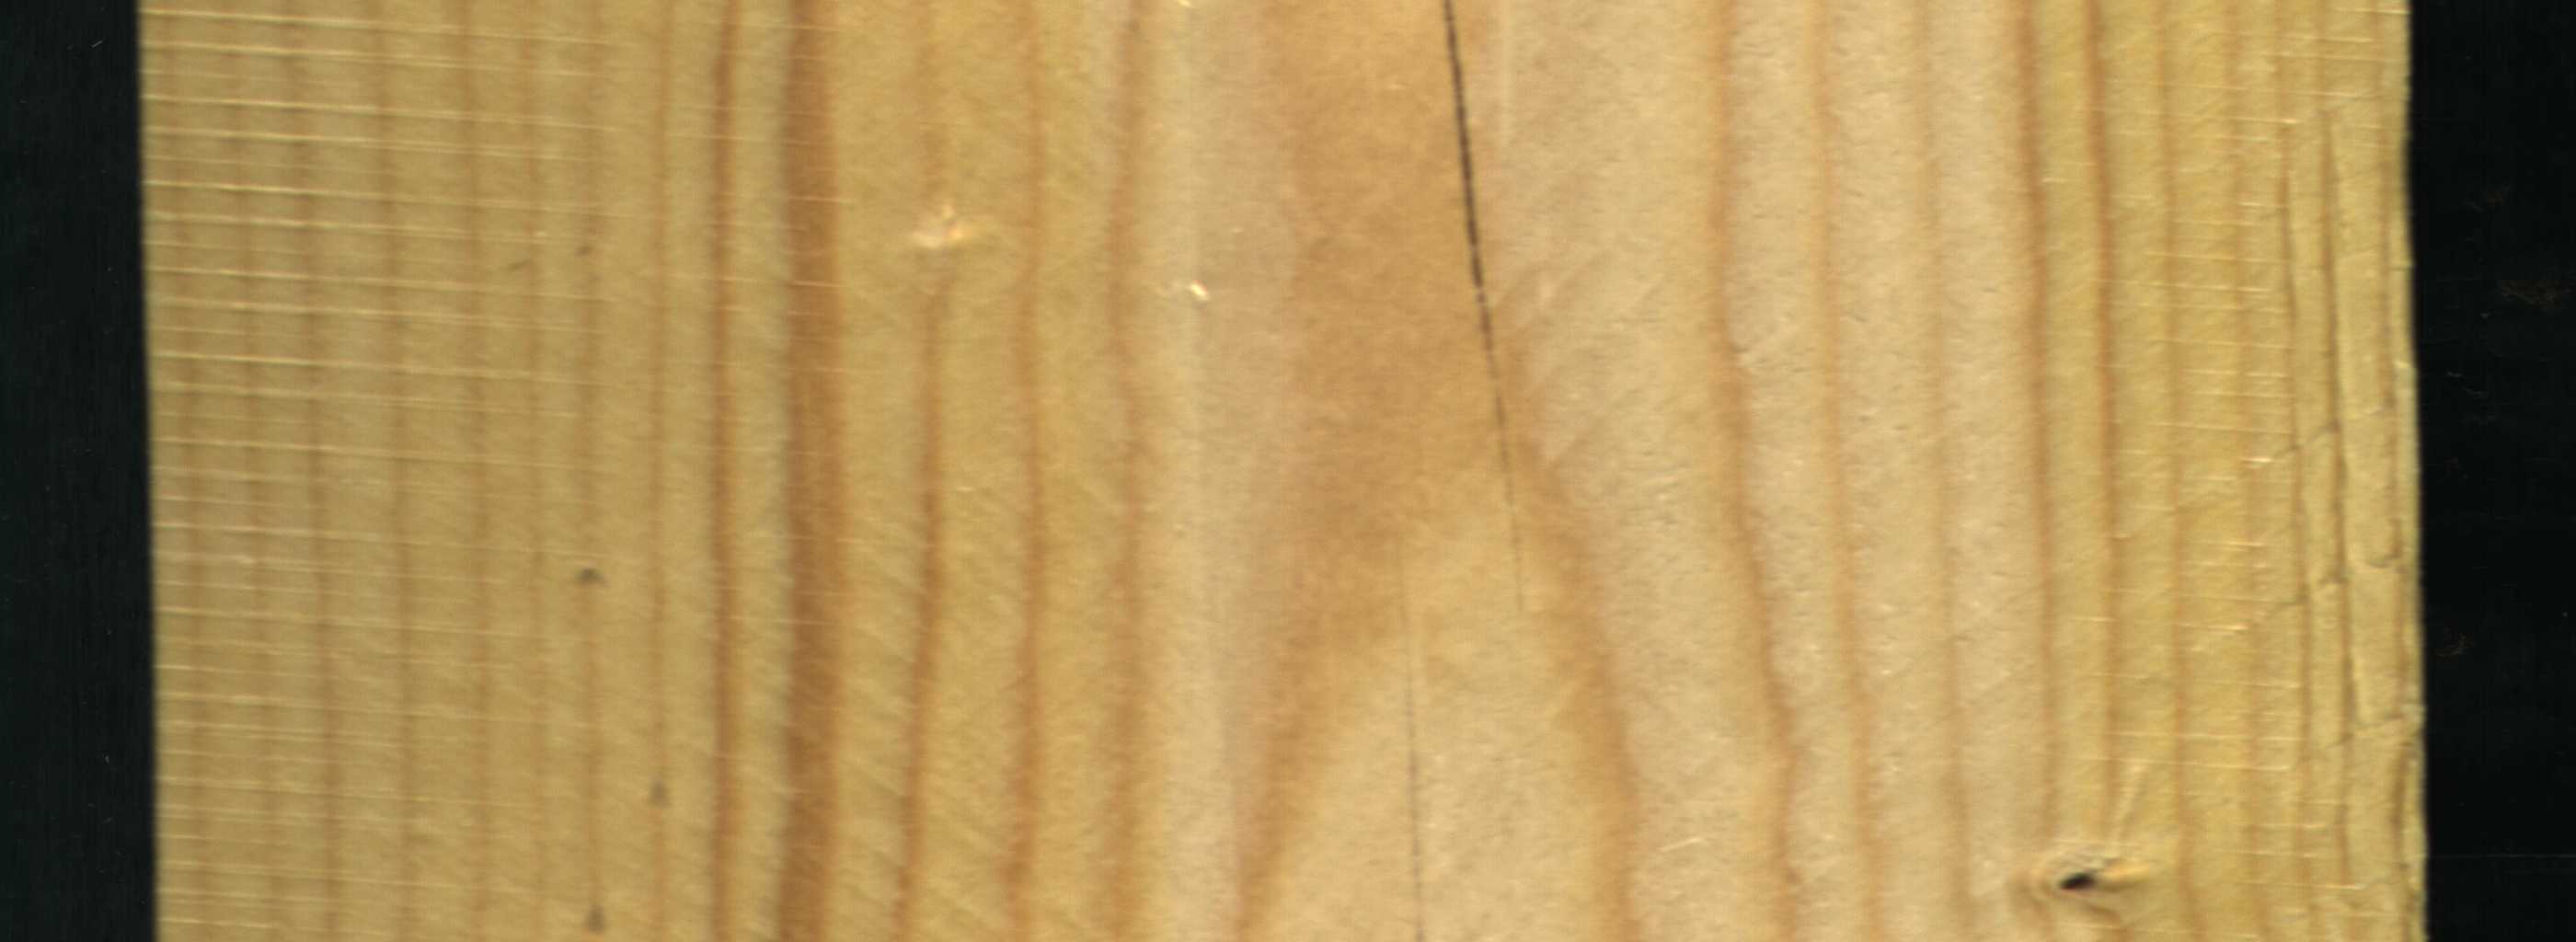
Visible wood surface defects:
Crack
Live_Knot